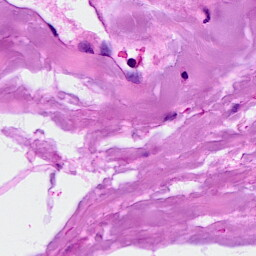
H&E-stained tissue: Breast